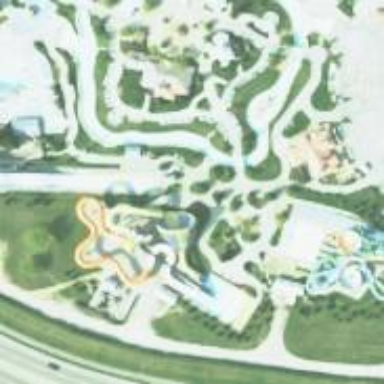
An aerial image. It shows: Water slide attraction.